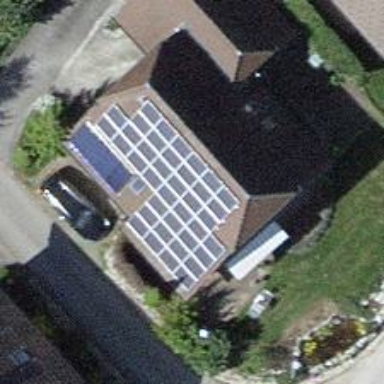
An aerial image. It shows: Solar photovoltaic panel generator.